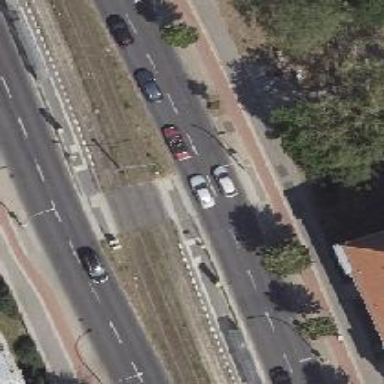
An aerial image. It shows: Footway along the road.